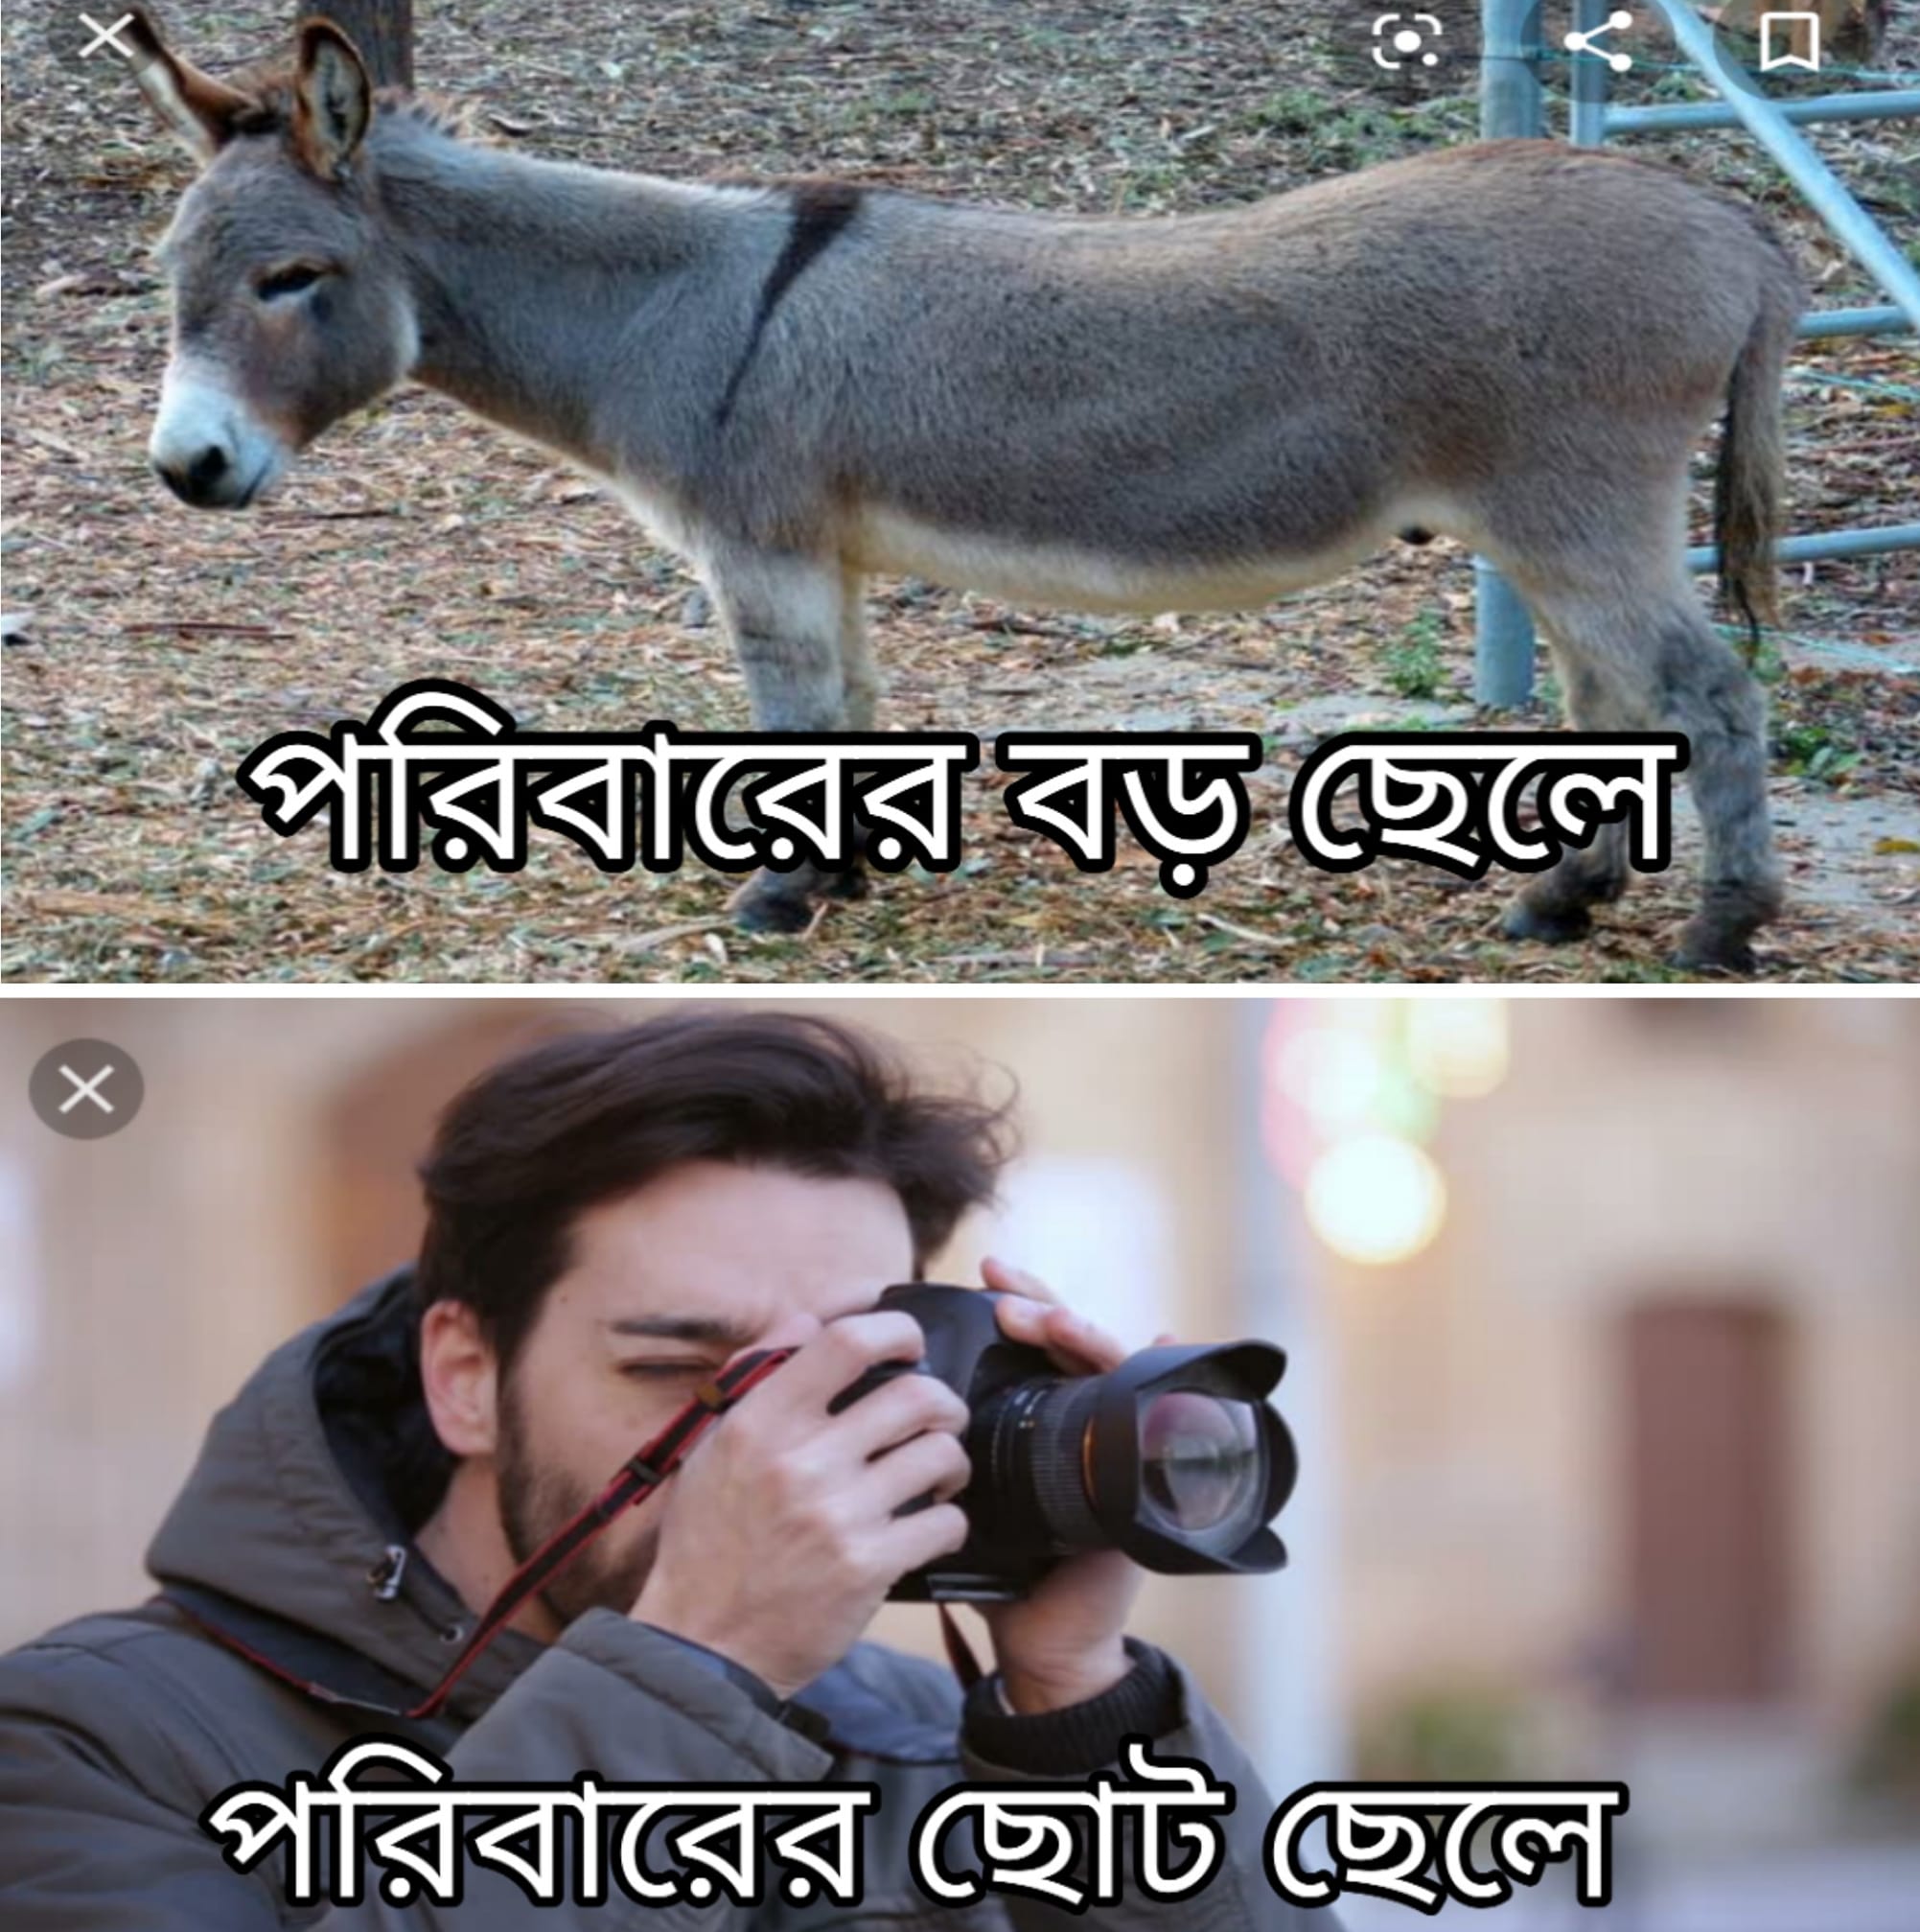
Caption: পরিবারের বড় ছেলে    পরিবারের ছোট ছেলে
Label: non-hate